Current action and preconditions to check: trajectory_clear

Your task: For each precondition in the list above, predict whether it will hold at this action.

Consider the current scene as observed from the mobile robot's camera, and analyze the predicted future states of all dynamic agents (e.g., people, animals, vehicles, or any moving entities) within the NEXT SECOND.

IMPORTANT: Only answer "very likely" if you are absolutely certain—based on strong, clear evidence—that a dynamic agent will violate the precondition in the predicted future state. Do NOT answer "very likely" for unlikely, ambiguous, or low-probability risks.

Ask yourself for each precondition: Is there a high probability, with clear and convincing evidence, that the predicted future states of any dynamic agent will interfere with the predicted future state of the currently executing action within the NEXT SECOND, causing that precondition to fail?

Assess the risk level based on these predictions. Use "likely" or "very likely" if motions create a clear risk of interference.

Use "neutral" or "improbable" if agents are nearby but their predicted paths are clearly diverging or non-conflicting.

Failure Risk Categories: "very improbable", "improbable", "neutral", "likely", "very likely"

Answer Format: Output ONLY the probability_of_failure value from these categories: "very improbable", "improbable", "neutral", "likely", "very likely"

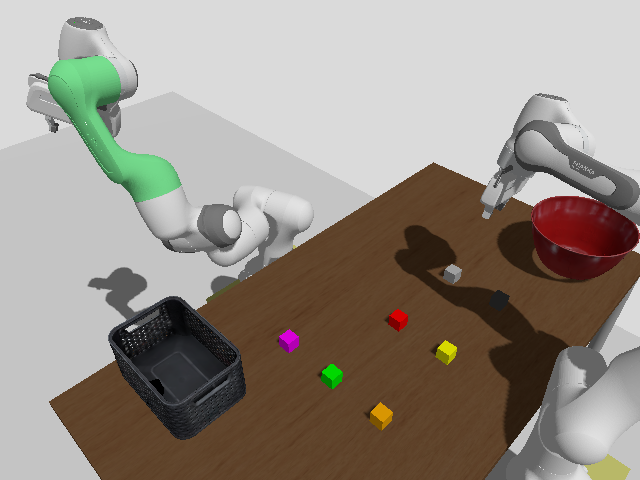

Answer: very improbable